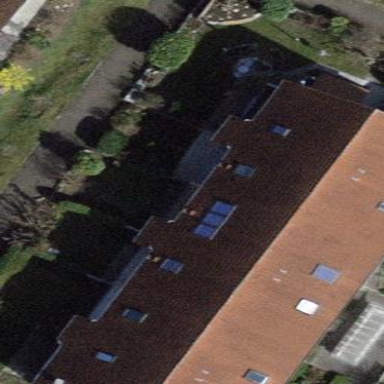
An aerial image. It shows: Terrace building.